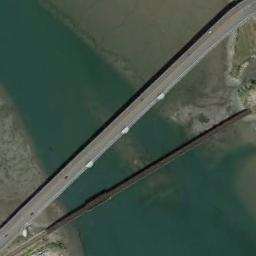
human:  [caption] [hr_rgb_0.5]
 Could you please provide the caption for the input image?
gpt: There are two bridges over the water and land .

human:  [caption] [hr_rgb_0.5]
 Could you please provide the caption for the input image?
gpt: Two cross-triangular bridges connect the land on both sides of the turquoise water .

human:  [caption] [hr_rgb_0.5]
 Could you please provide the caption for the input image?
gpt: There are many cars on the bridge .

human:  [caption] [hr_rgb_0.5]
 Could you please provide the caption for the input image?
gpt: On one side of the river are densely built areas, And the color of the river water is turquoise .

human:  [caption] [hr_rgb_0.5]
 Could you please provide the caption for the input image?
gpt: Two bridges built on a blue river and some cars on one bridge .